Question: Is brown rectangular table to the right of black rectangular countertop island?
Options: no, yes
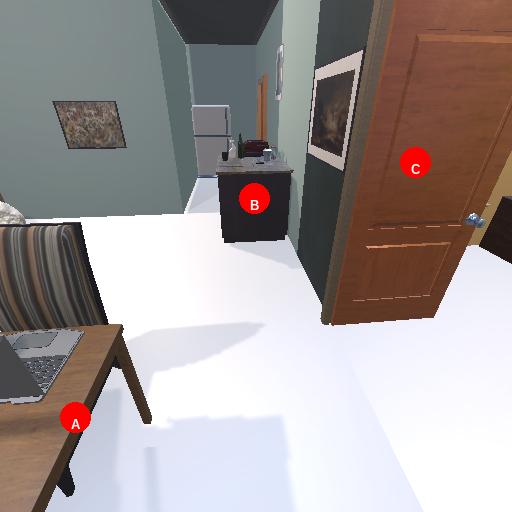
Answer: no